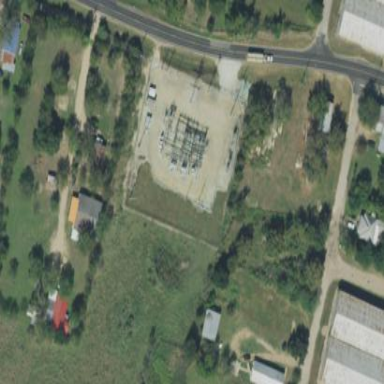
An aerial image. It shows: Distribution level power substation enclosed by fence.